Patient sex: F
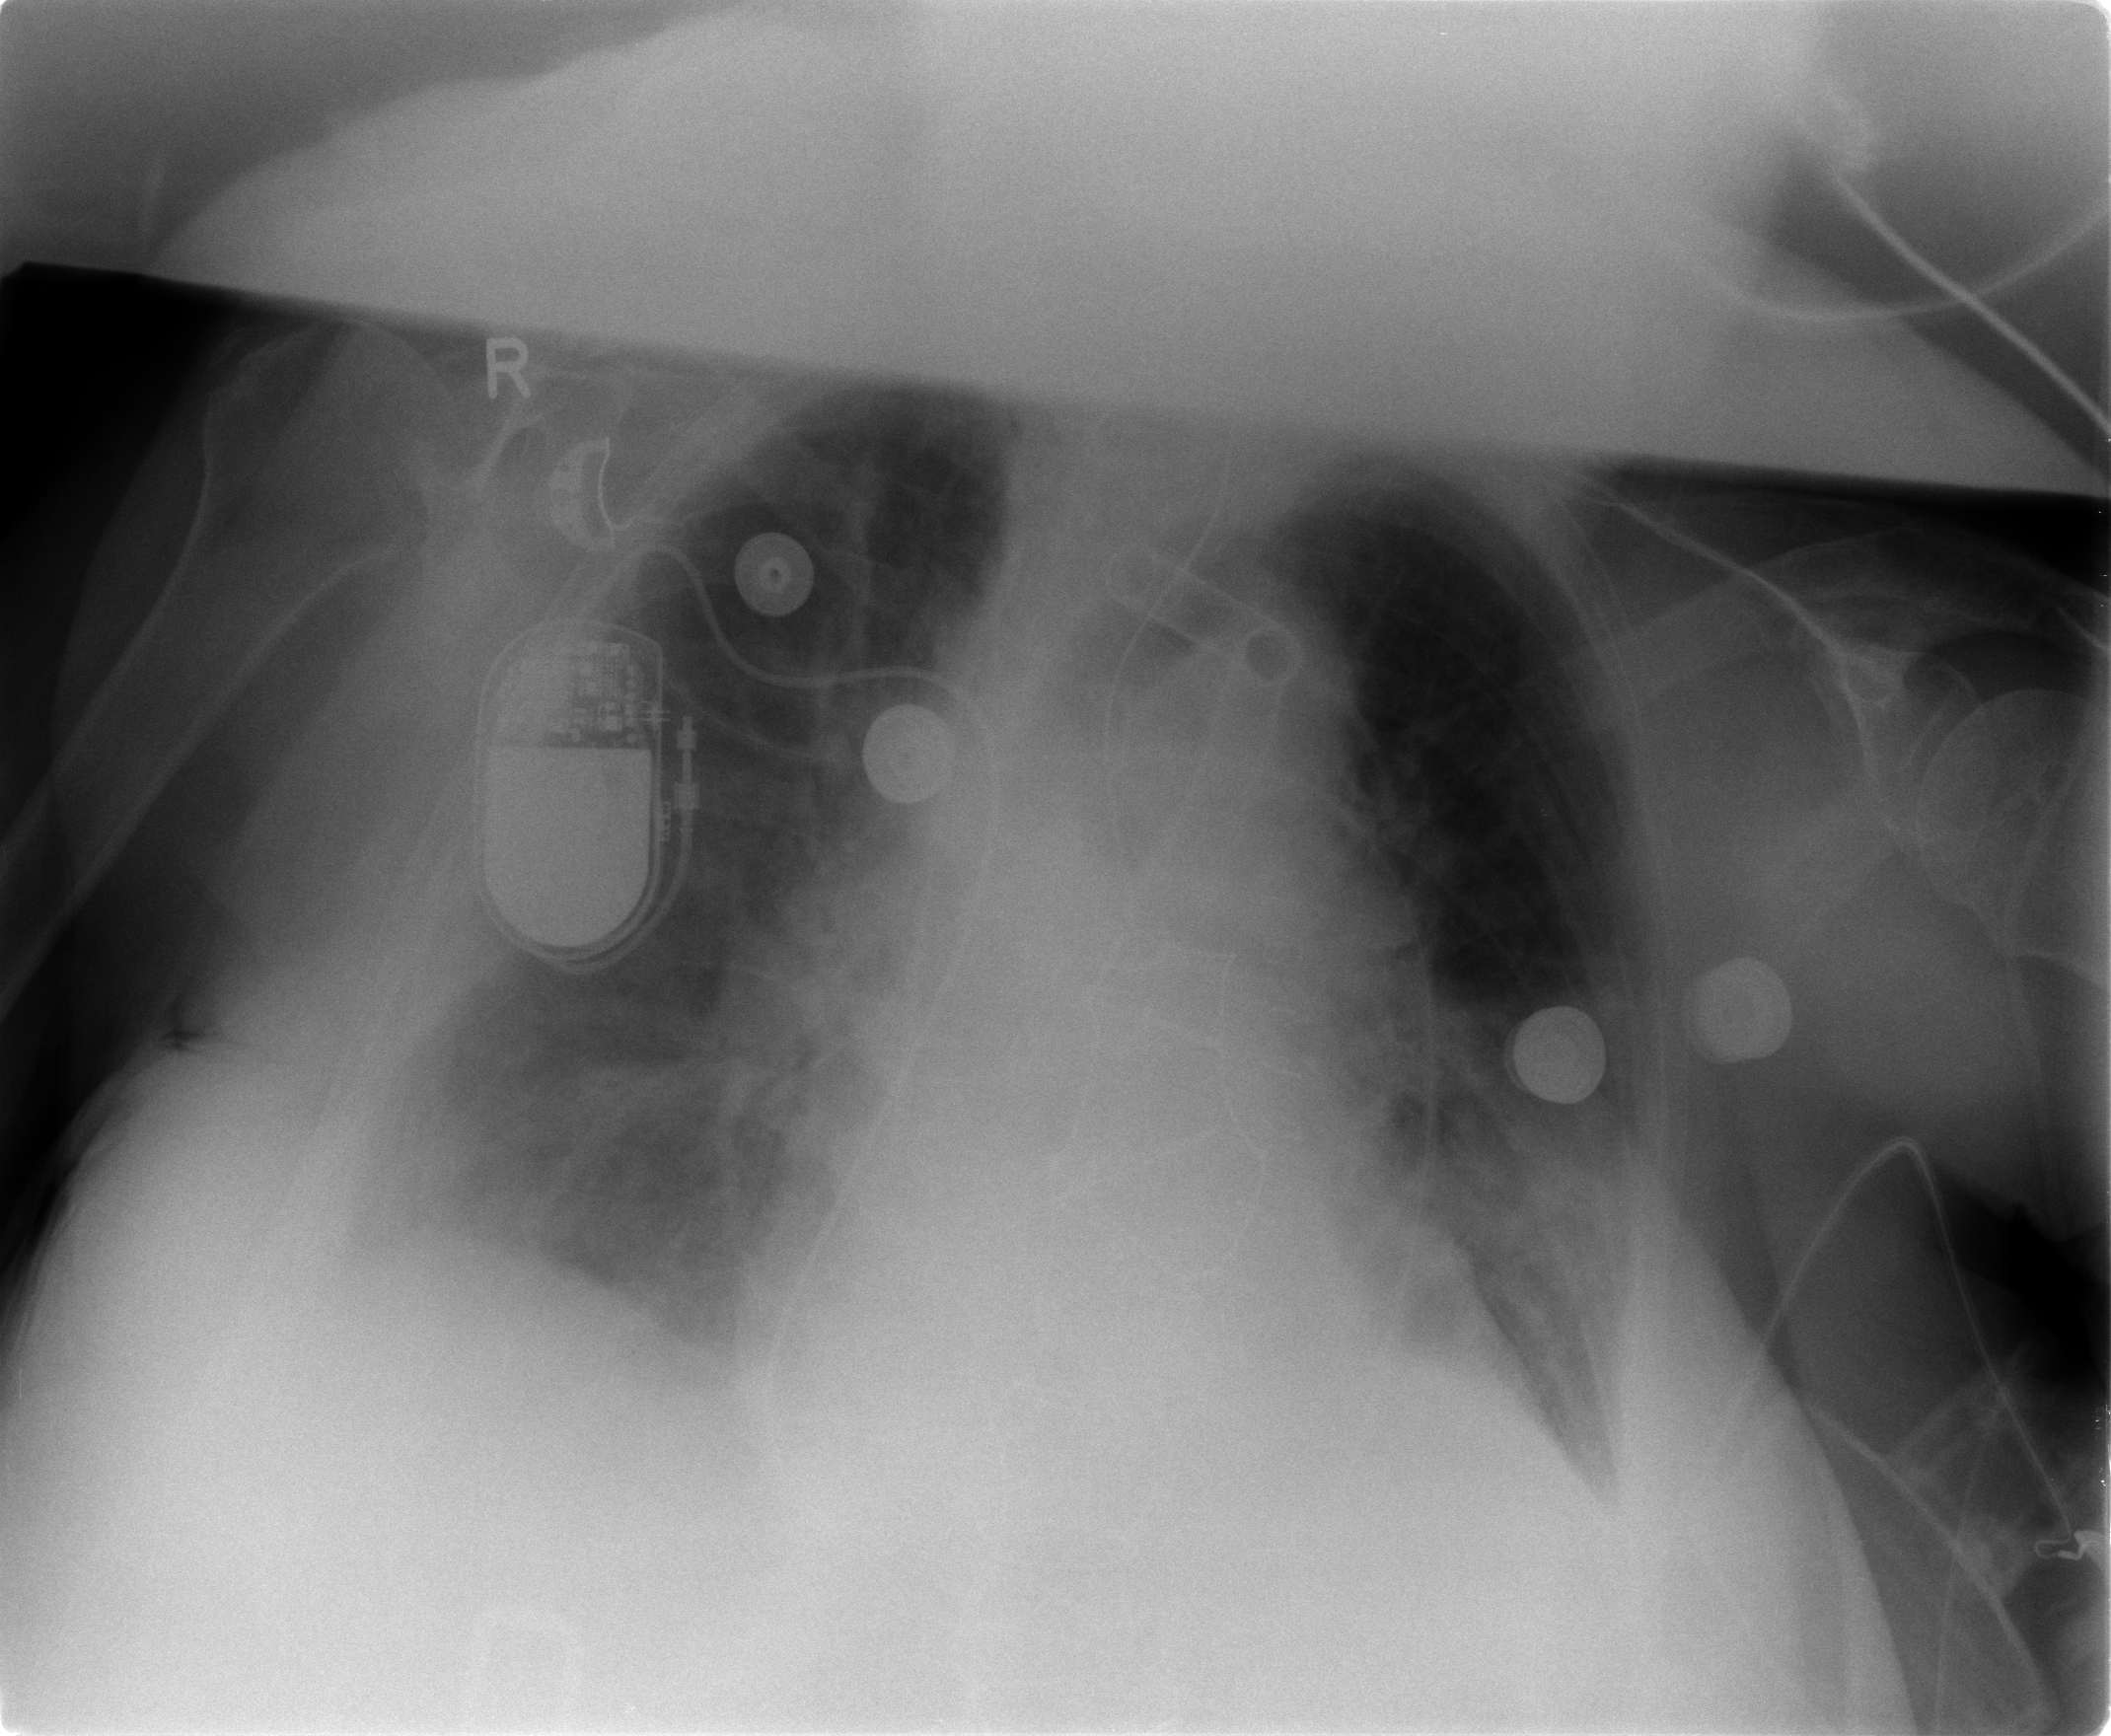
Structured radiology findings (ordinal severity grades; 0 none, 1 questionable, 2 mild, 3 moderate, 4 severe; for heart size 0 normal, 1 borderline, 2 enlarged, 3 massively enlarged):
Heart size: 2
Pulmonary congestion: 2
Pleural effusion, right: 2
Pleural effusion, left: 2
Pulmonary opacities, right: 0
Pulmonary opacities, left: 2
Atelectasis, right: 2
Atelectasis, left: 2